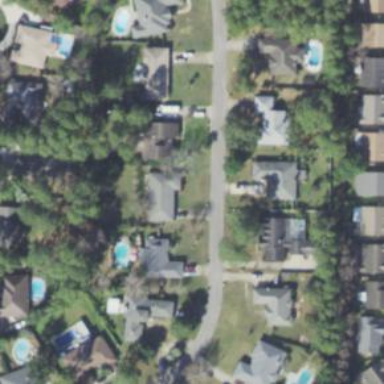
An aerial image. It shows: Residential area consisting of single-family homes.